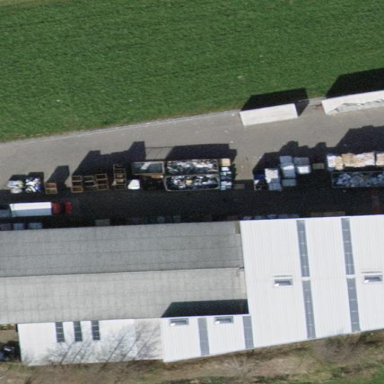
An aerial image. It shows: Industrial building.